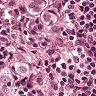
Metastatic tissue present: yes